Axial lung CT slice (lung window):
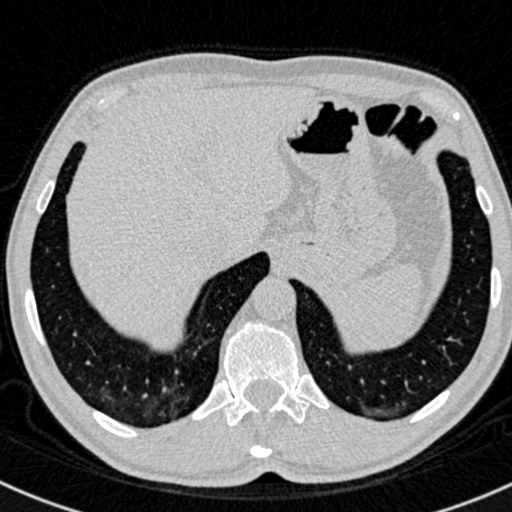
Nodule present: no